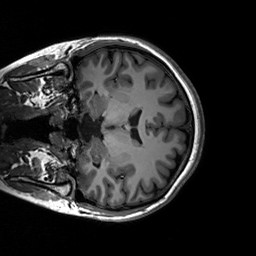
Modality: T1w
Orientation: coronal
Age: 27
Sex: female
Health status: healthy
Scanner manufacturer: siemens
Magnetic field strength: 3 T
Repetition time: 2.3 s
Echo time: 0.00236 s